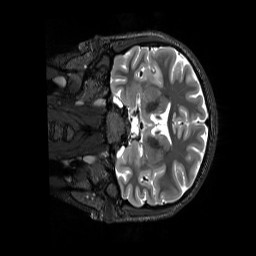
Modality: T2w
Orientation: coronal
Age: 18
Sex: female
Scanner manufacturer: siemens
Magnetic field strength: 3 T
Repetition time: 3.2 s
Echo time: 0.728 s